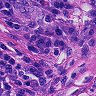
Metastatic tissue present: yes